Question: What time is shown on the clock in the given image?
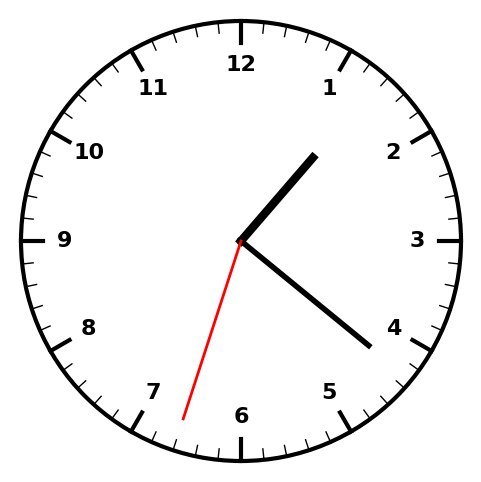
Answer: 01:21:33